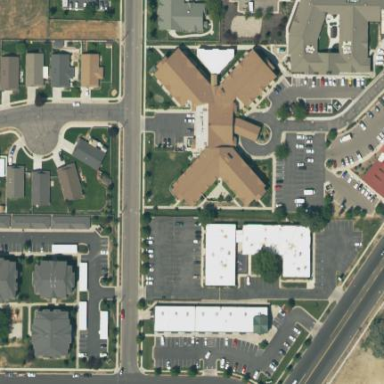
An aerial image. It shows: Building that serves as nursing home.